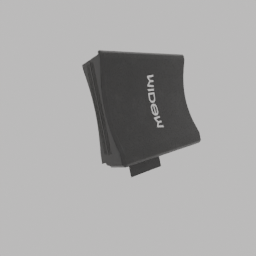
Label: electronics